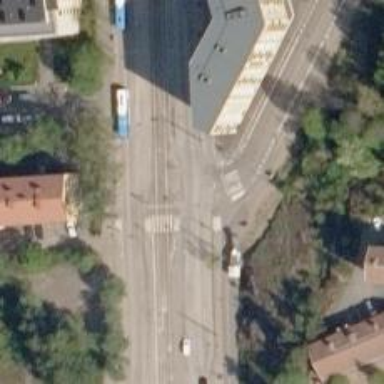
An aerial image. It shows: Tram railway with complete segregation. The railway is electrified with contact lines.